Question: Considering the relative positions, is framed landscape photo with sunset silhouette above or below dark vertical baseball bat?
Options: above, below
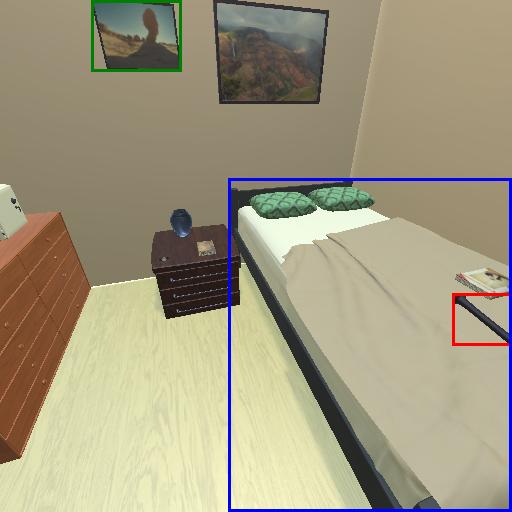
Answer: above